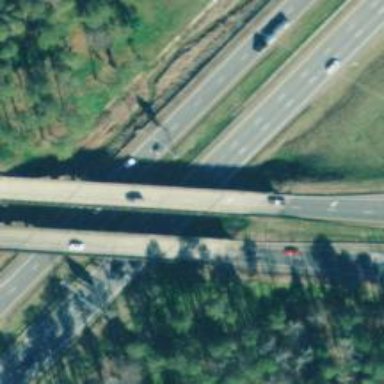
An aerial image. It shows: Bridge.